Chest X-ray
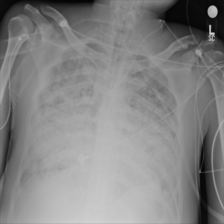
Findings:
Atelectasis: negative
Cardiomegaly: negative
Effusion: negative
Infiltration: negative
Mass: negative
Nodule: negative
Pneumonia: negative
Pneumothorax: negative
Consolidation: positive
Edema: negative
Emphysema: negative
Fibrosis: negative
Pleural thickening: negative
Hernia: negative